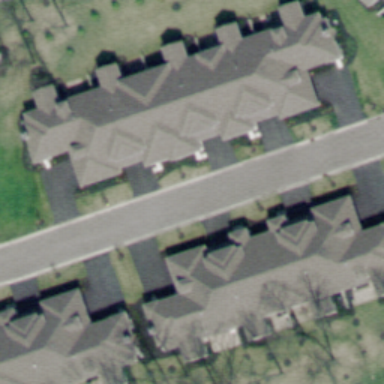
There is a piece of formland .